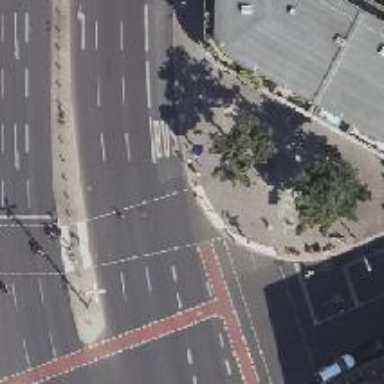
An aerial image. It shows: Primary highway with asphalt surface. It is dual carriageway with shared bus lane on the right for cyclists.